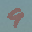
Label: 9